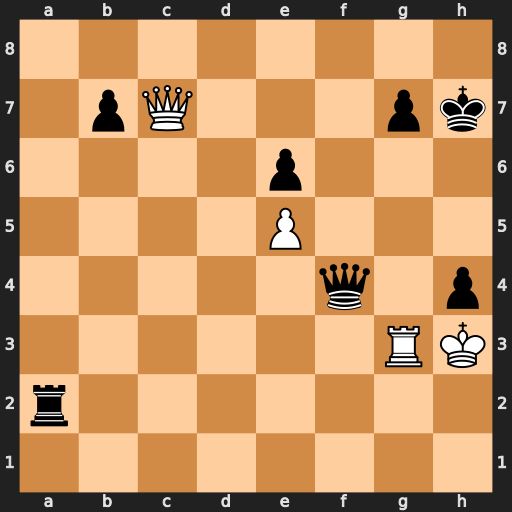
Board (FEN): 8/1pQ3pk/4p3/4P3/5q1p/6RK/r7/8
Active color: w
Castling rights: -
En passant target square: -
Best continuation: Qxg7#